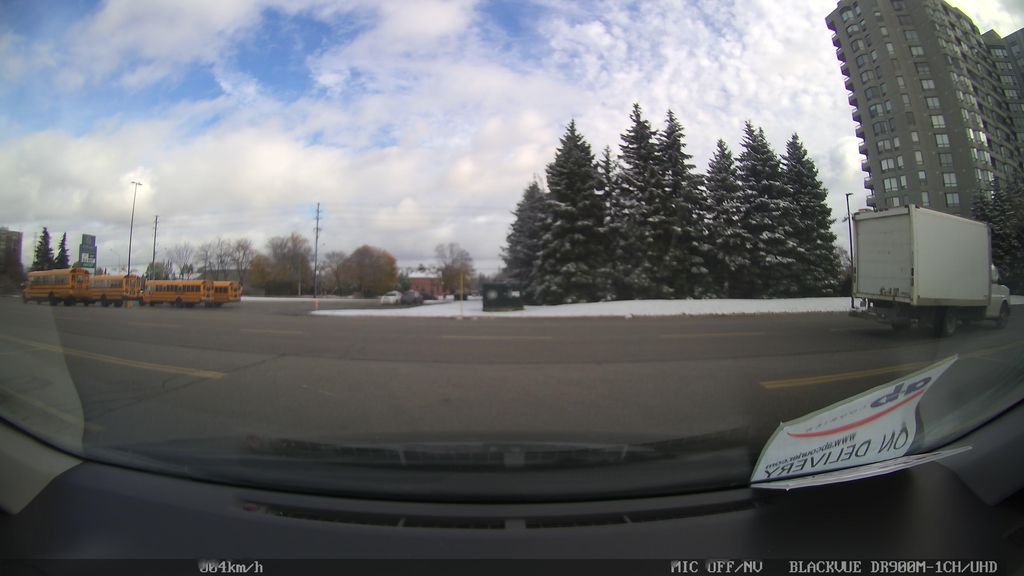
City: toronto